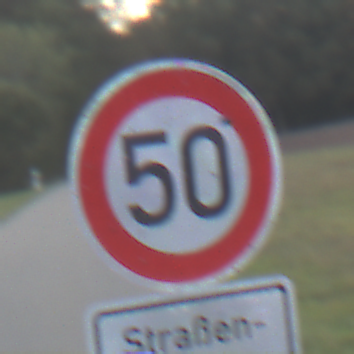
Verkehrszeichen: Geschwindigkeit50
Zusatzzeichen unten: HinweiseAufGefahrenDurchVerbaleAngabe3
Umgebung: Outdoor, Nature
Tageszeit: SunriseSunset
Wetter: PartlyCloudy
Licht: Natural
Jahreszeit: NotSpecified
Kontrast: LowContrast